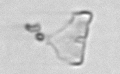
Label: detritus_transparent